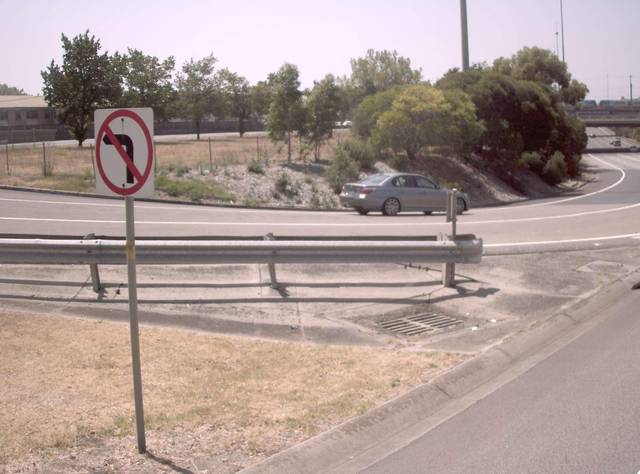
Region: Australia
Coordinates: -37.795, 144.991